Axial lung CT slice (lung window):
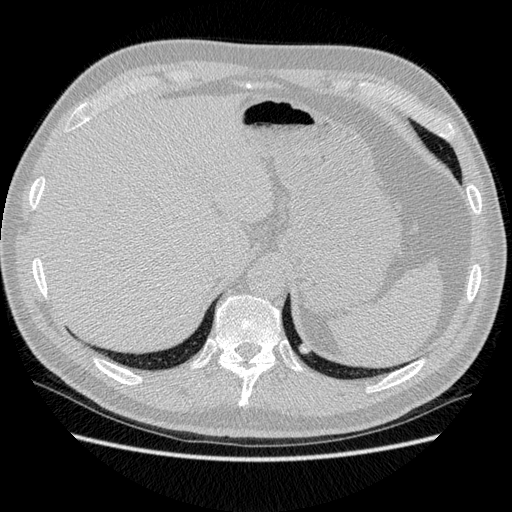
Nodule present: yes
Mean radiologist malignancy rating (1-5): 1.5